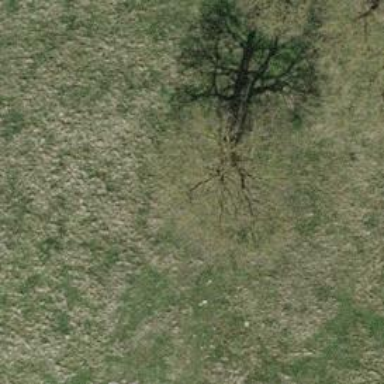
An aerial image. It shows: Beautiful tree in nature.